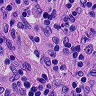
Metastatic tissue present: no